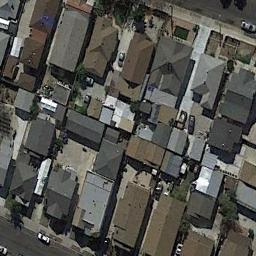
Label: residential